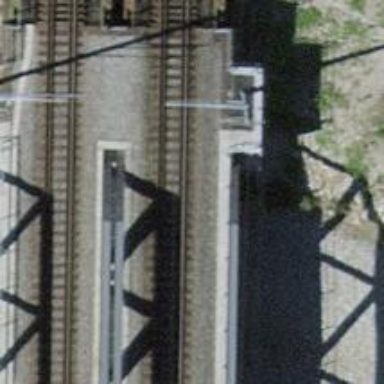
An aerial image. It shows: Single railway track with electrified contact line.